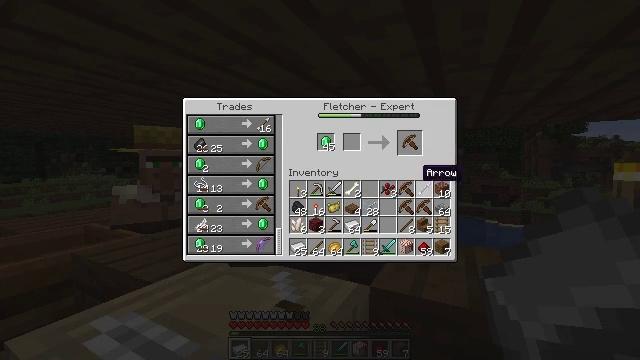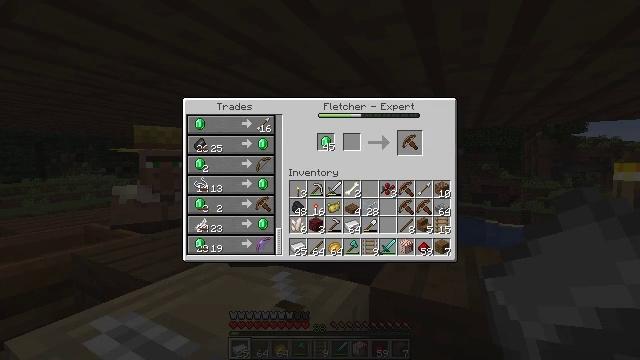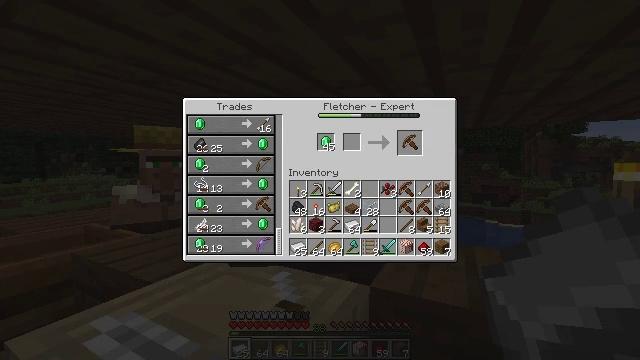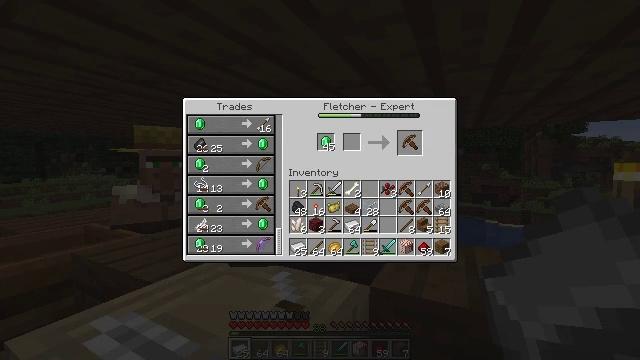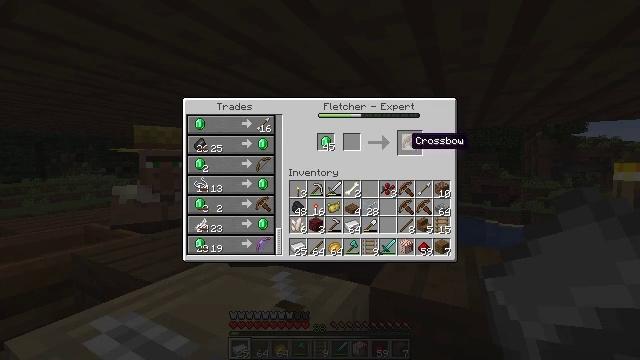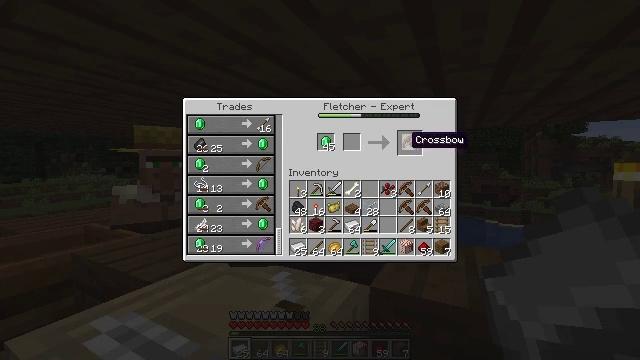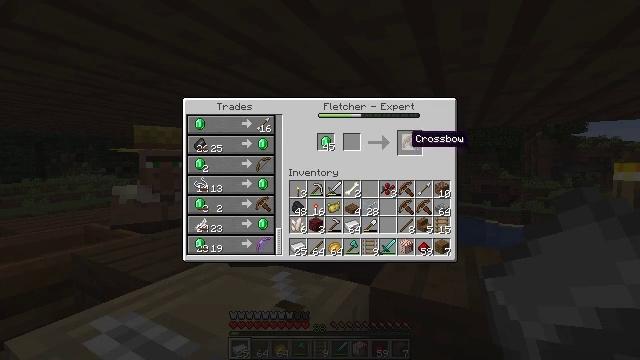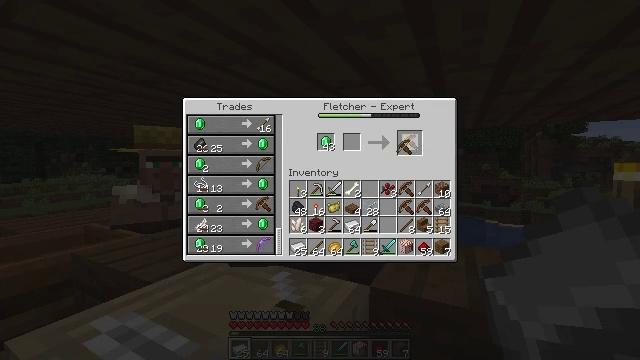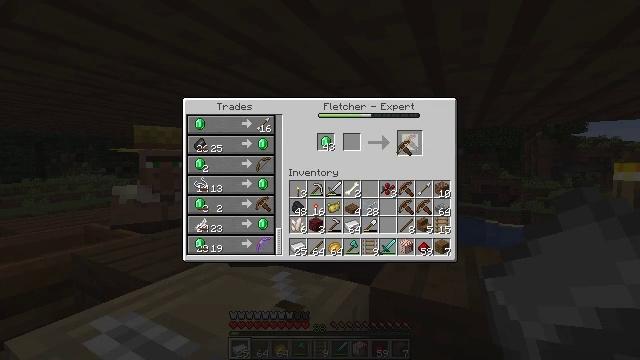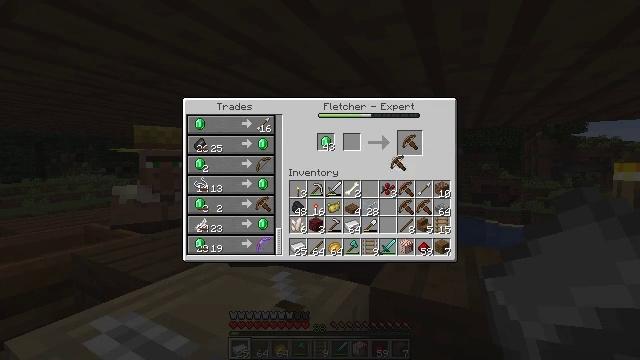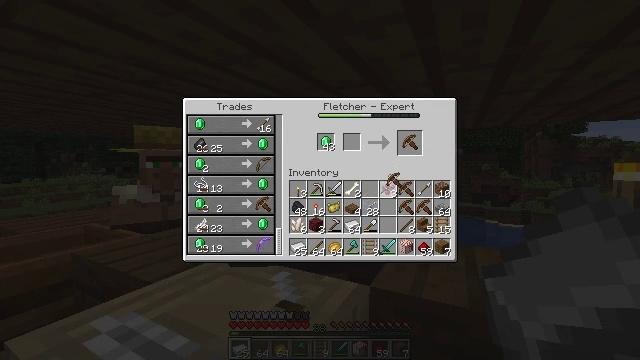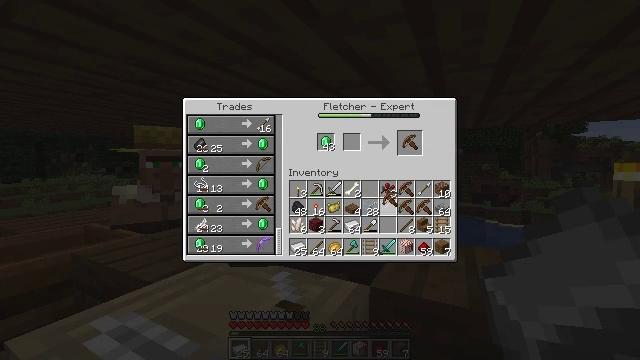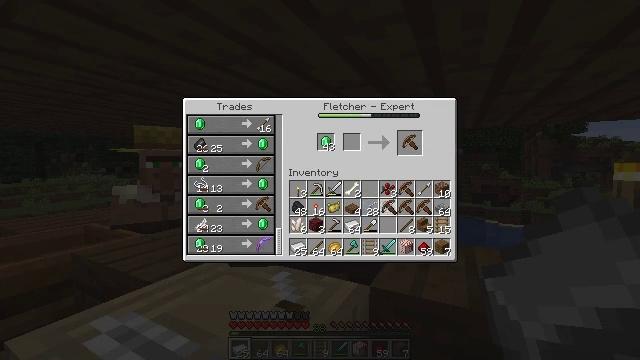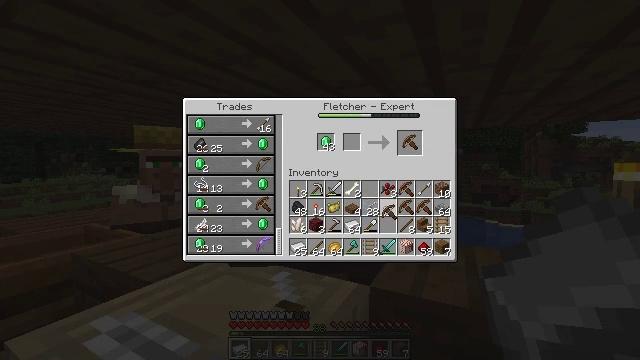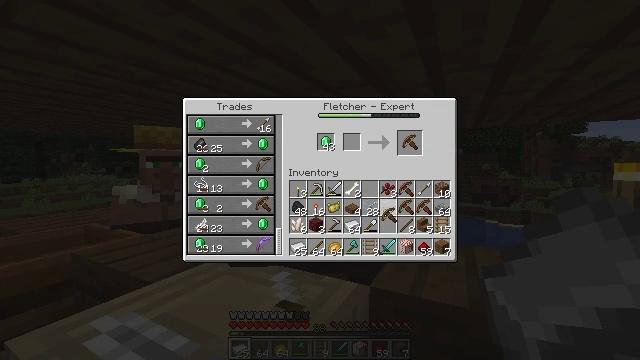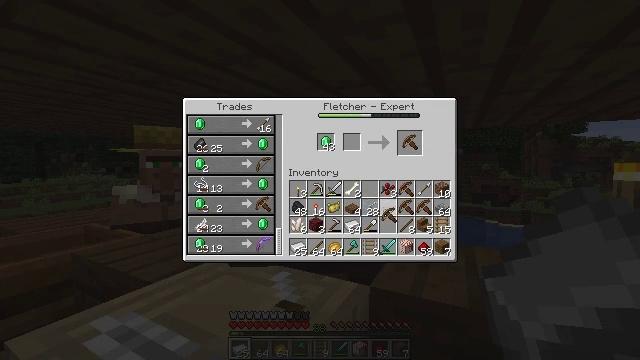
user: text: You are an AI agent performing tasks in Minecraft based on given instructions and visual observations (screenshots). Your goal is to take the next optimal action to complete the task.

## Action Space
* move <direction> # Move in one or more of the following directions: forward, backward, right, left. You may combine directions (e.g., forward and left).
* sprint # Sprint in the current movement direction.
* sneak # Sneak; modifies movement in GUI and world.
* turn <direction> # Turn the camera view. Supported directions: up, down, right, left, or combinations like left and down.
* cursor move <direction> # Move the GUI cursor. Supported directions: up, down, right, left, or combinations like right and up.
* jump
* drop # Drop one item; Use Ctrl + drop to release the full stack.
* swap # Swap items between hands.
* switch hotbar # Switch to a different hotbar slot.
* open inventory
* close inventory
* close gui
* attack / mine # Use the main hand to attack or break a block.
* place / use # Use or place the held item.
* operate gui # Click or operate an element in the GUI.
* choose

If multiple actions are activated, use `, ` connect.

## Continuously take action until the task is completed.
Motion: motion action
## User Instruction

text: Open the crafting grid and craft a crossbow.
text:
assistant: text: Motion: cursor move up
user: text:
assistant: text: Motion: cursor move up
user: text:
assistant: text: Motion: no_op
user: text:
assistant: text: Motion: no_op
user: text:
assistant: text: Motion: no_op
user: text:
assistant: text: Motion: no_op
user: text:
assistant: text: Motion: operate gui
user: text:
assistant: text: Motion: operate gui
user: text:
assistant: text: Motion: cursor move down
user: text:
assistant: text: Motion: cursor move down
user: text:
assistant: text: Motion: cursor move down
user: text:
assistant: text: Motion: cursor move down
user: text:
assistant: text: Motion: no_op
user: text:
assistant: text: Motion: no_op
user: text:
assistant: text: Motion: no_op
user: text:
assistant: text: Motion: no_op
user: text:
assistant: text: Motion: no_op
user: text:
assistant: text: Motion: no_op
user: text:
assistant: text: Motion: no_op
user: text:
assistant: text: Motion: operate gui
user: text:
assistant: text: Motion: operate gui
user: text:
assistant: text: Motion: operate gui
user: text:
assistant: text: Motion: no_op
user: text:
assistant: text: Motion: cursor move right and up
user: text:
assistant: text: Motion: cursor move right and up
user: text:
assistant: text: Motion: cursor move up
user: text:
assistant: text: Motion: no_op
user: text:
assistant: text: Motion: no_op
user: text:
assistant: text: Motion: no_op
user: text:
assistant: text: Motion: no_op